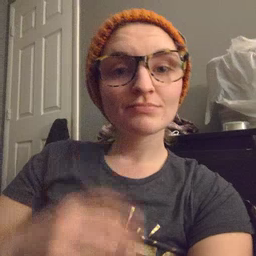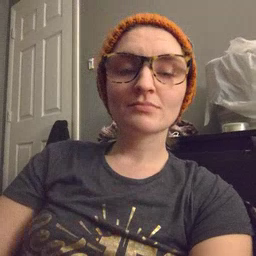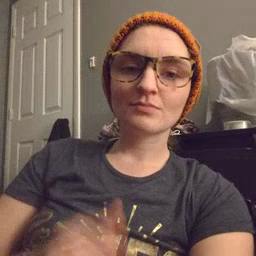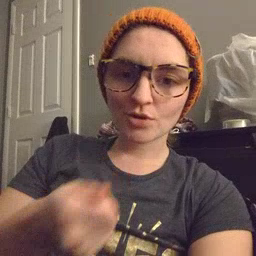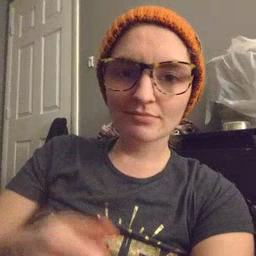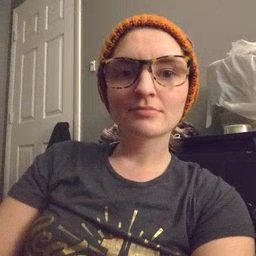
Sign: vacuum